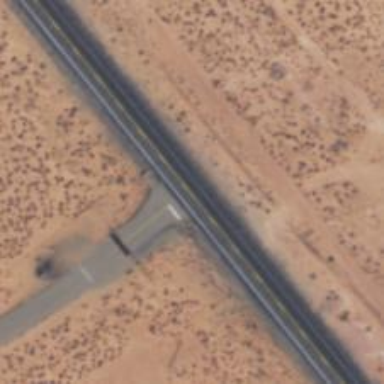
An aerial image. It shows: Asphalt road classified as trunk highway.